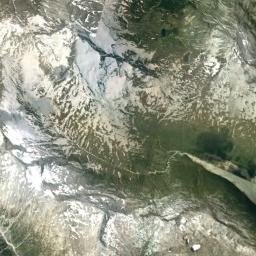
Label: snowberg